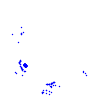
Particle: proton